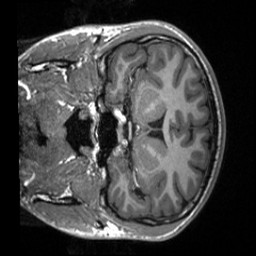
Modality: T1w
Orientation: coronal
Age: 21
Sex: male
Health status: healthy
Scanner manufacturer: siemens
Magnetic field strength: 3 T
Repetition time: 2 s
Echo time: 0.00232 s